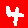
Digit: 4